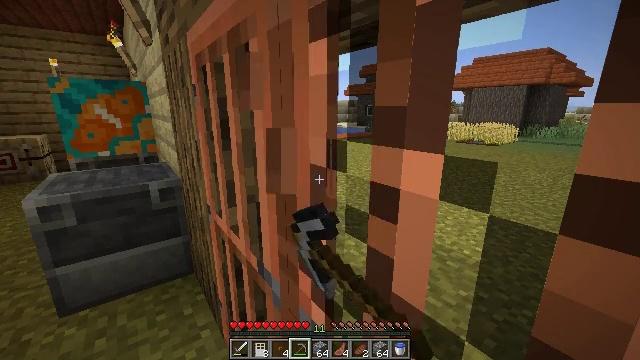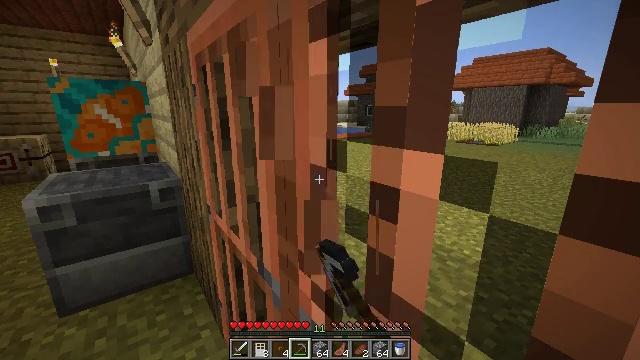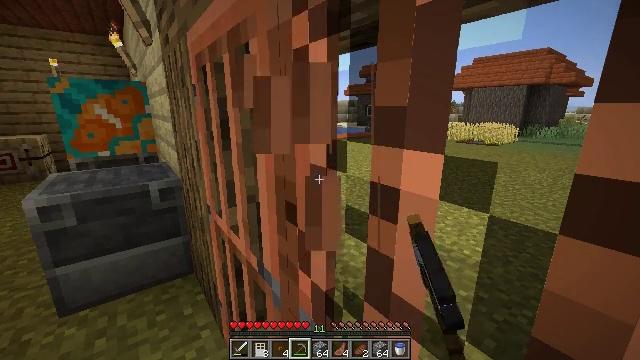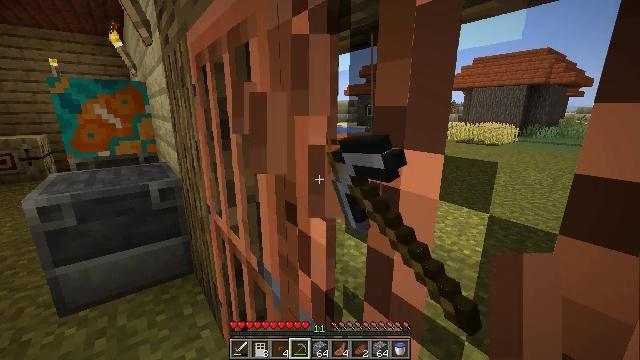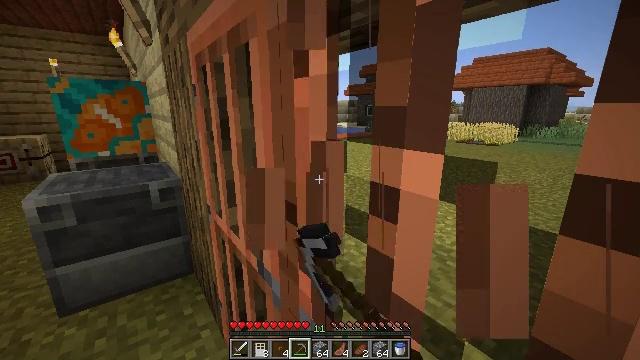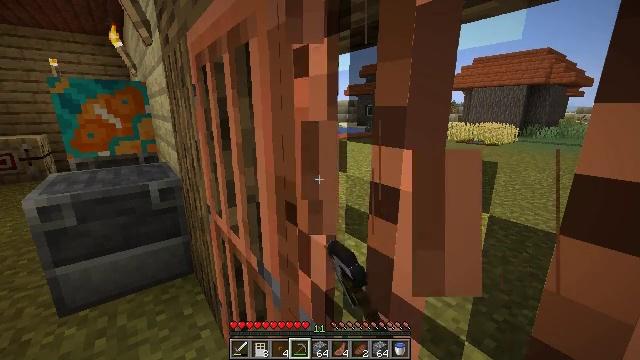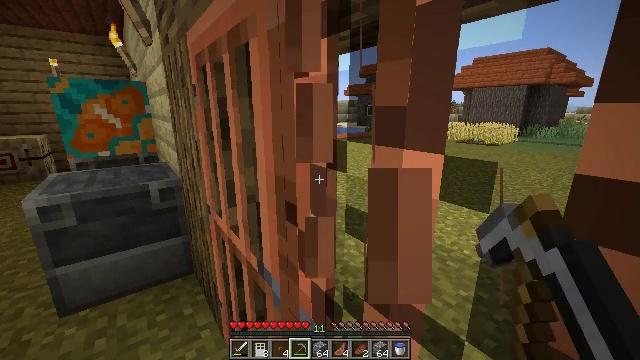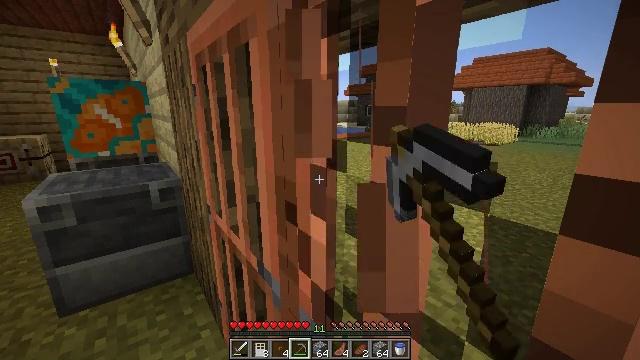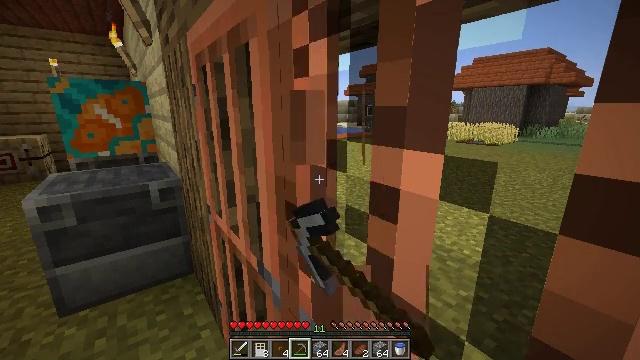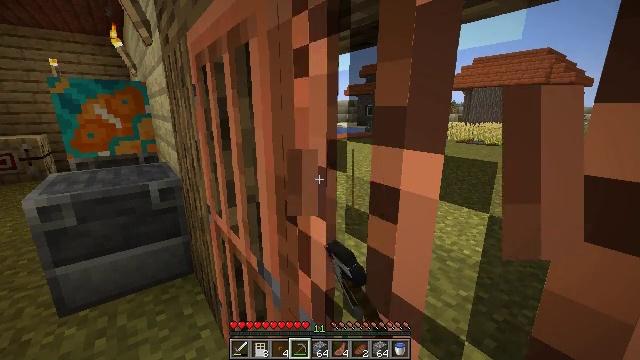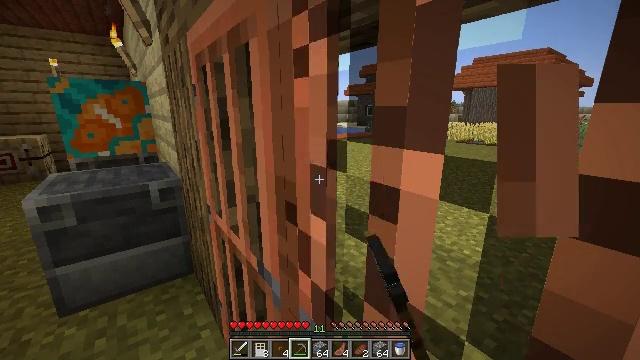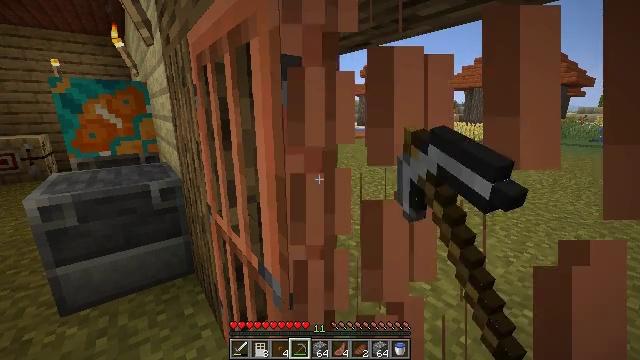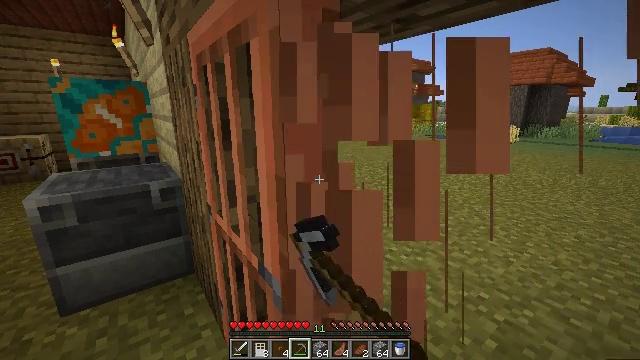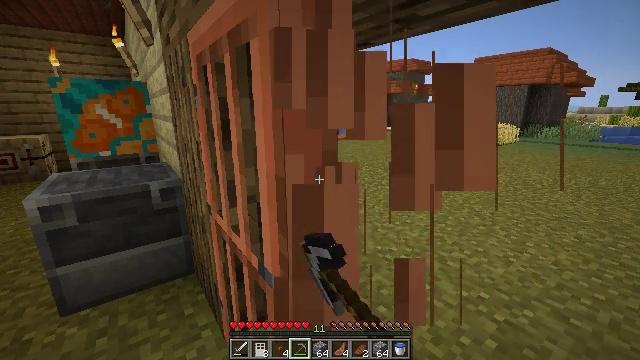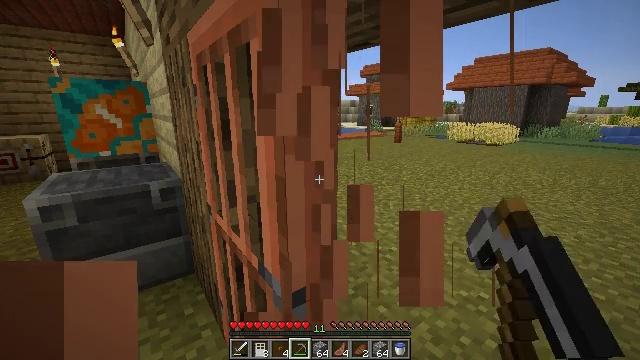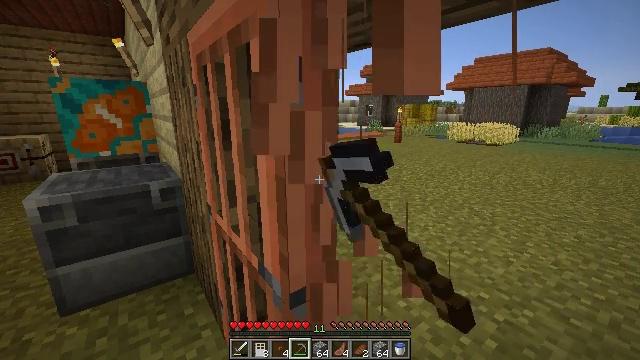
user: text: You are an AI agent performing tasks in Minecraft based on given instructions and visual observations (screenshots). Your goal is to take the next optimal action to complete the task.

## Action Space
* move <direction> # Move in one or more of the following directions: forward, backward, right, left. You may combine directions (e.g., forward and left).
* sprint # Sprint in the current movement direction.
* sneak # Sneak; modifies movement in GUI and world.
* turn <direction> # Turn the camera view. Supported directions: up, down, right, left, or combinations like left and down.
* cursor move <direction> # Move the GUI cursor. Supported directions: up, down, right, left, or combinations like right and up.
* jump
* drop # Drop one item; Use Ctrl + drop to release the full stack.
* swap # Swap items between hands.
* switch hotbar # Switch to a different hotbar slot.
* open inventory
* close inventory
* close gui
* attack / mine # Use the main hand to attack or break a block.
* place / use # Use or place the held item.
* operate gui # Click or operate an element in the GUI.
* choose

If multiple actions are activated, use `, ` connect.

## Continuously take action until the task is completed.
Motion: motion action
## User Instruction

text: Recycle the acacia door.
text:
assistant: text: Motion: attack / mine
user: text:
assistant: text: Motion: attack / mine
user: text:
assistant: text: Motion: attack / mine
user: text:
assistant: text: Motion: attack / mine
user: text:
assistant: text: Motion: attack / mine
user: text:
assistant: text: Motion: attack / mine
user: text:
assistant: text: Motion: attack / mine
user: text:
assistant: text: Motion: attack / mine
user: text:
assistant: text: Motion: attack / mine
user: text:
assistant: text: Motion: attack / mine
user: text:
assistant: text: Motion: attack / mine
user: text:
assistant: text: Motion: attack / mine
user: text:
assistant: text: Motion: attack / mine
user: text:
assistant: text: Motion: attack / mine
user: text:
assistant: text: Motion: attack / mine
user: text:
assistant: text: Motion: attack / mine
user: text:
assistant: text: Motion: attack / mine
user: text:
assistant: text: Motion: attack / mine
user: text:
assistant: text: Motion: attack / mine
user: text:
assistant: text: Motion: attack / mine
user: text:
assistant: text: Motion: attack / mine
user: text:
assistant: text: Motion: attack / mine
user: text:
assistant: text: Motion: attack / mine
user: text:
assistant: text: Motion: attack / mine
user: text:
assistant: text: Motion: attack / mine
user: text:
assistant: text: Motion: attack / mine
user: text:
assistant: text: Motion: attack / mine
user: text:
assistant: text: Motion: attack / mine
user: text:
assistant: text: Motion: attack / mine
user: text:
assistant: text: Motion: attack / mine